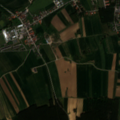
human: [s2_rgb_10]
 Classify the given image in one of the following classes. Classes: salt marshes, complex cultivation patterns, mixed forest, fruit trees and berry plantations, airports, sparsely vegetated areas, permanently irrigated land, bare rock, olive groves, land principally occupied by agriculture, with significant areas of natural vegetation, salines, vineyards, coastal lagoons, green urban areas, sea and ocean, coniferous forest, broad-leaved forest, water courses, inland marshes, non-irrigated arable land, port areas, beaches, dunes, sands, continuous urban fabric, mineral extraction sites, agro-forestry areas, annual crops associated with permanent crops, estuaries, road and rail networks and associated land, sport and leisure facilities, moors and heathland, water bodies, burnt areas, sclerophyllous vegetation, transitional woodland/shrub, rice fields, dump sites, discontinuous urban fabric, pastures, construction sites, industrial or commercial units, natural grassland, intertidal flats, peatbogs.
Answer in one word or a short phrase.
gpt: discontinuous urban fabric, non-irrigated arable land, complex cultivation patterns, coniferous forest